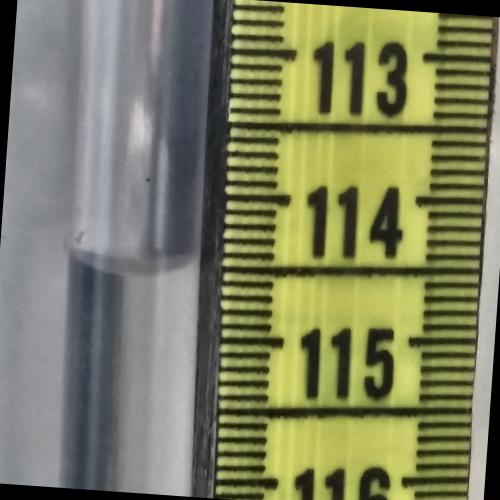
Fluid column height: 114.5 cm